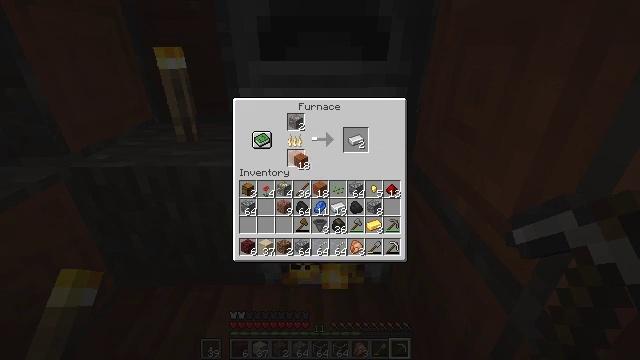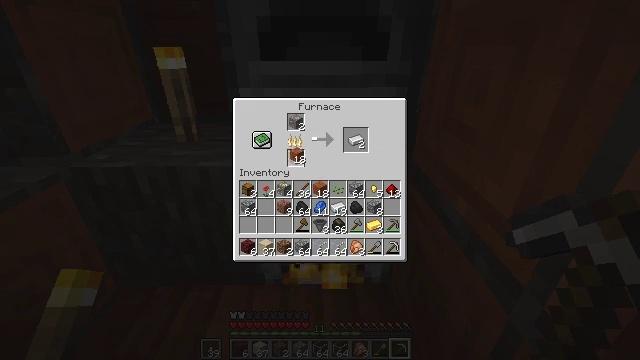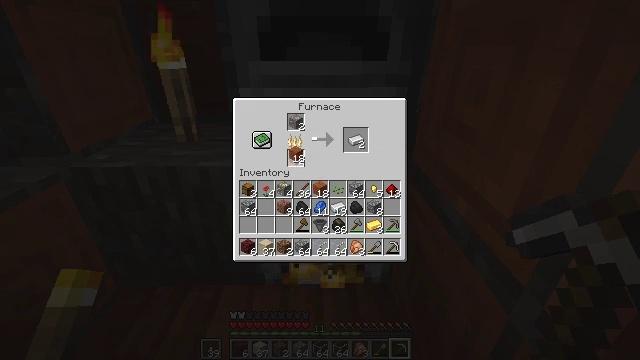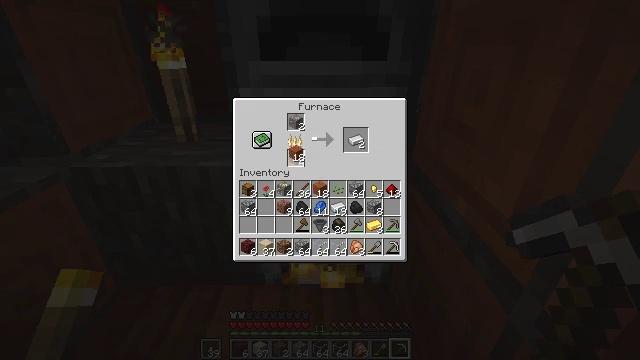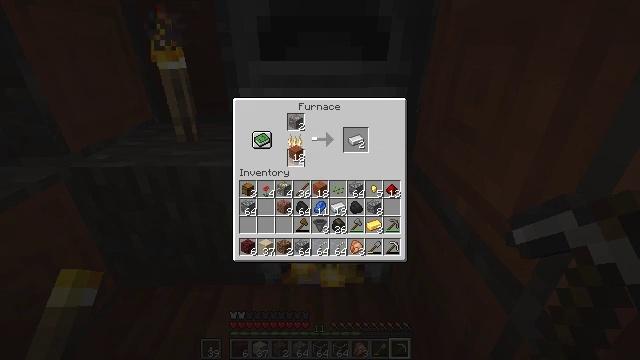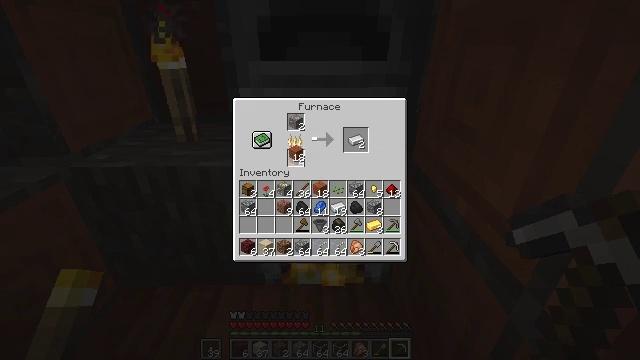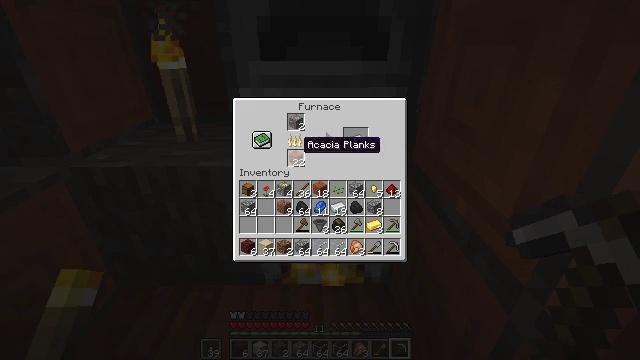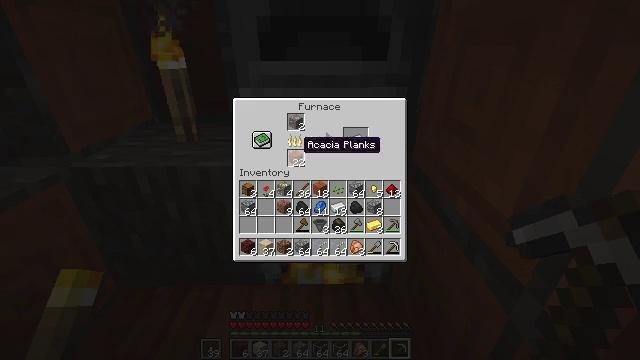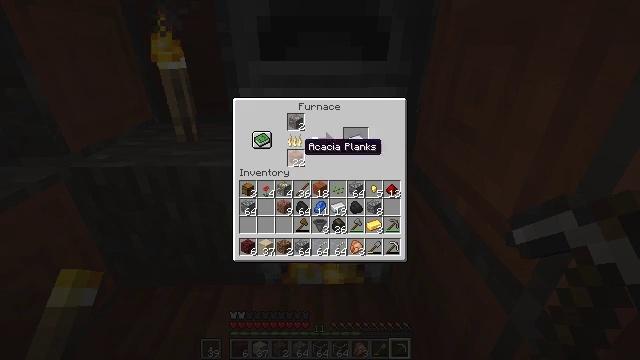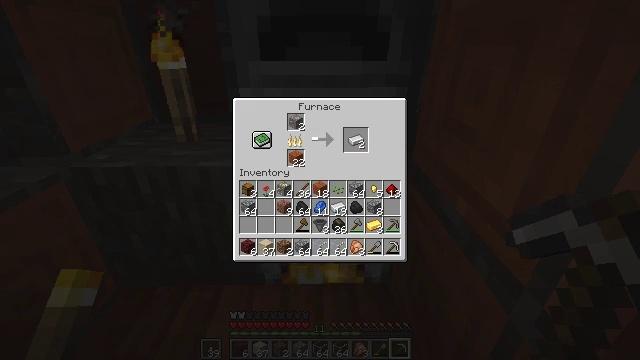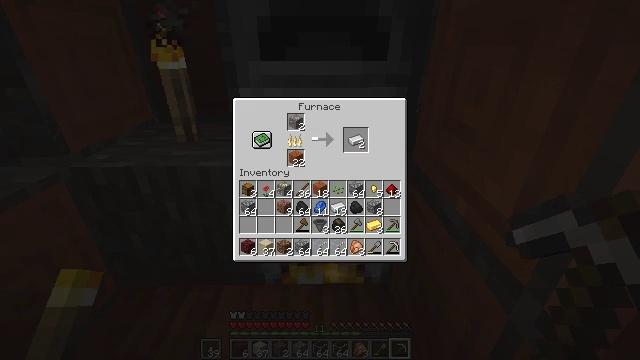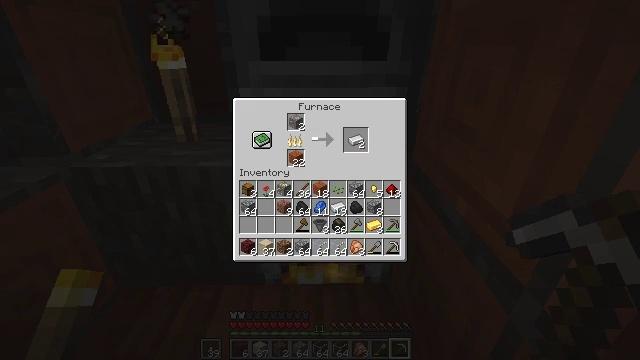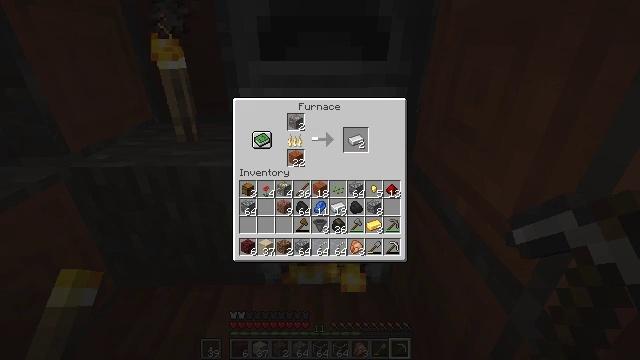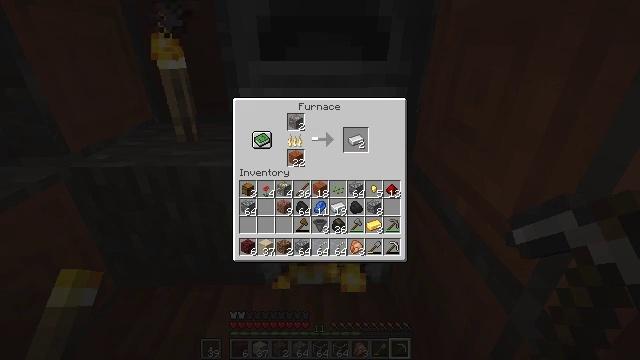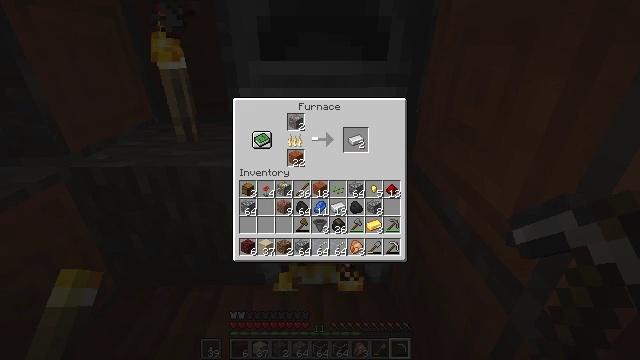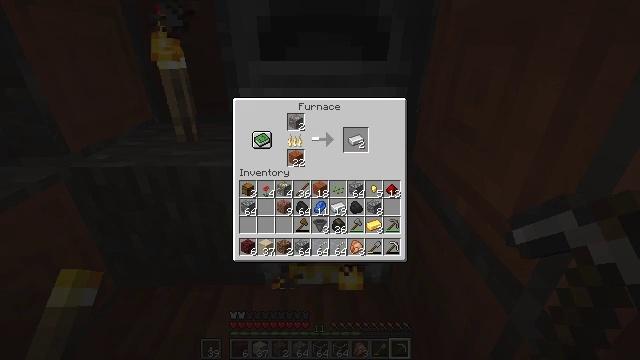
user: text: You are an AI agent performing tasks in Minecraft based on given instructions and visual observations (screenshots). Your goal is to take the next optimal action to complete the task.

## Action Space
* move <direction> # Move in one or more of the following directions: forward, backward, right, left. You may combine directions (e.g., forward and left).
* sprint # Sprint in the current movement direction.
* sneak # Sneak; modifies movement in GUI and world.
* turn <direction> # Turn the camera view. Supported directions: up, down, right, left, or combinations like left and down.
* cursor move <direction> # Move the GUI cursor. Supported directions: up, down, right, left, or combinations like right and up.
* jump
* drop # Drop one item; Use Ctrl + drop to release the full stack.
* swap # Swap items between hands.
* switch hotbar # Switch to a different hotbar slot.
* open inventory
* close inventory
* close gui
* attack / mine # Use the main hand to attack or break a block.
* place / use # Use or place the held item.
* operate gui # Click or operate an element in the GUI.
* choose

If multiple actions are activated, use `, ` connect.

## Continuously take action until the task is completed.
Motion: motion action
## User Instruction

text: Make an acacia sign at the crafting table.
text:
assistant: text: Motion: no_op
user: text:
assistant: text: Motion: no_op
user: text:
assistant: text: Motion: no_op
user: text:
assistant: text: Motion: operate gui
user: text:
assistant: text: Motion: operate gui
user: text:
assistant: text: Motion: no_op
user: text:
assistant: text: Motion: no_op
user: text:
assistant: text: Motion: no_op
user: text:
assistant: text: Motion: cursor move right
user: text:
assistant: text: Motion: cursor move right
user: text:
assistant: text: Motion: cursor move right
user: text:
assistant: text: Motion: no_op
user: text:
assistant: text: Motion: no_op
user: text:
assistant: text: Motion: no_op
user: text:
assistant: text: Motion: no_op
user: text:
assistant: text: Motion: no_op
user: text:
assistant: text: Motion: no_op
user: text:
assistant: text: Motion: no_op
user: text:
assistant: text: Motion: no_op
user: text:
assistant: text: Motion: no_op
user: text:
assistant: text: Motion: no_op
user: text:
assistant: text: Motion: no_op
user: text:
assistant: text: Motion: no_op
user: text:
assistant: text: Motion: no_op
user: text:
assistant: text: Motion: no_op
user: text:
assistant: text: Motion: no_op
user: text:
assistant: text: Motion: no_op
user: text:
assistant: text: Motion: no_op
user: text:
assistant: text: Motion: no_op
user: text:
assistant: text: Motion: no_op